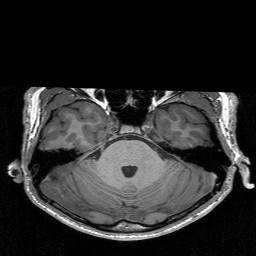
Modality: T1w
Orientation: coronal
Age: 30
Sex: male
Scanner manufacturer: siemens
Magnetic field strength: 3 T
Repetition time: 1.9 s
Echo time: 0.00226 s